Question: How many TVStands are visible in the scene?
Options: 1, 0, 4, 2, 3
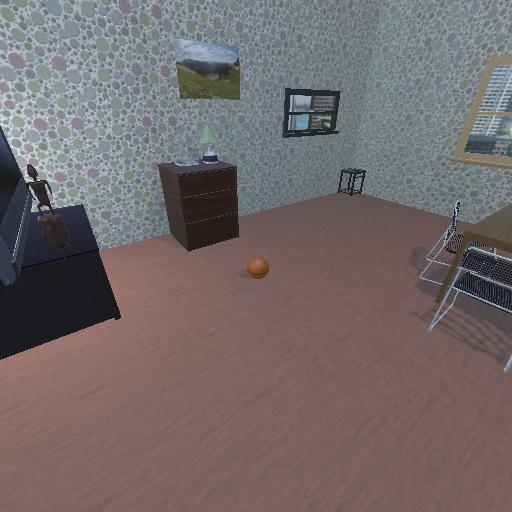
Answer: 1